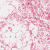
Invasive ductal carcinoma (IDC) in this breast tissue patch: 0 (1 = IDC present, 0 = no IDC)